Interaction volume radius: 10 \u00c5
Interaction volume height: 10 \u00c5
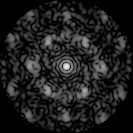
Disorder parameter: 0.5333